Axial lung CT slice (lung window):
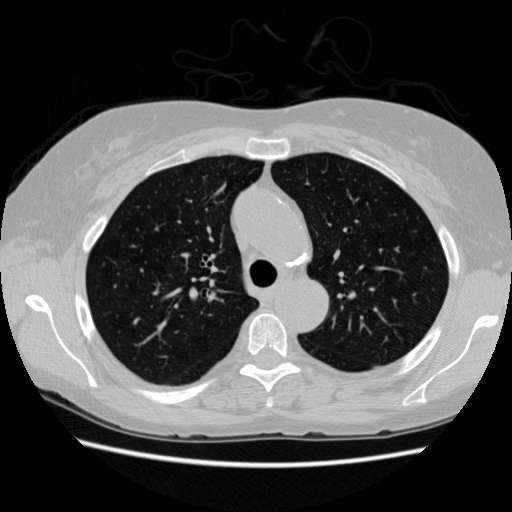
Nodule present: no